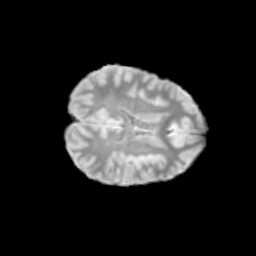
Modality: T2w
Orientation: axial
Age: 12
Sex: male
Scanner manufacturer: siemens
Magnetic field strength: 3 T
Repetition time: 3.8 s
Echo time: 0.07 s